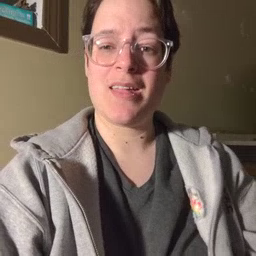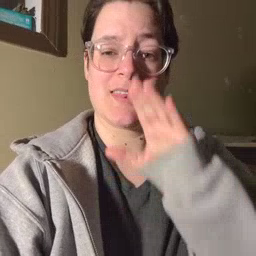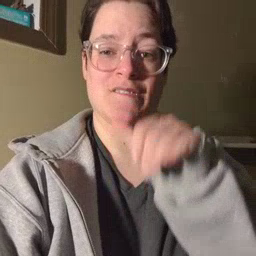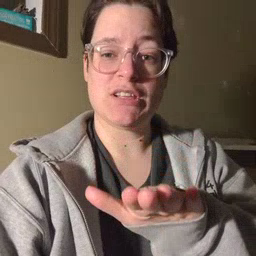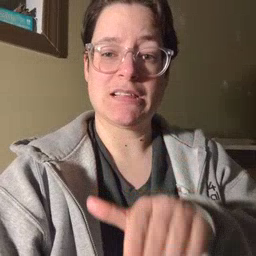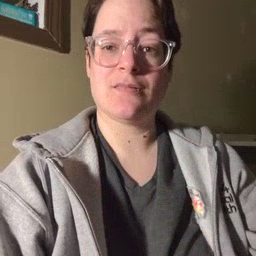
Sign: elephant